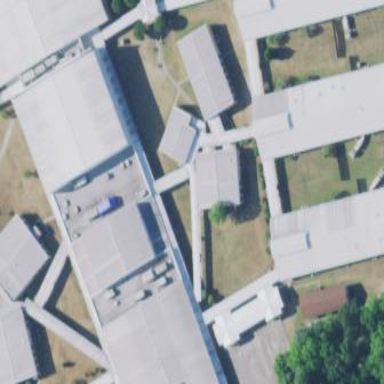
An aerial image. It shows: School building.